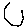
Label: hexagon